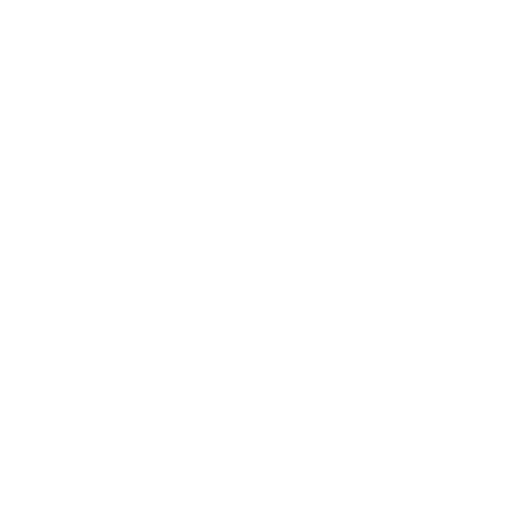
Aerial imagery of island in Alaska named Kanagunut Island containing only unknown